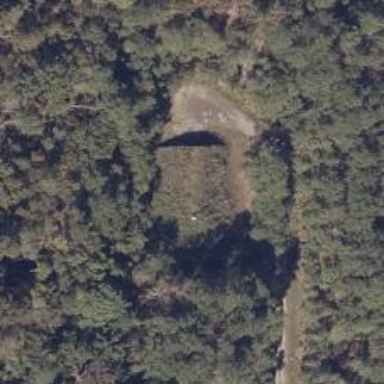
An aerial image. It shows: Military bunker for protection and defense.